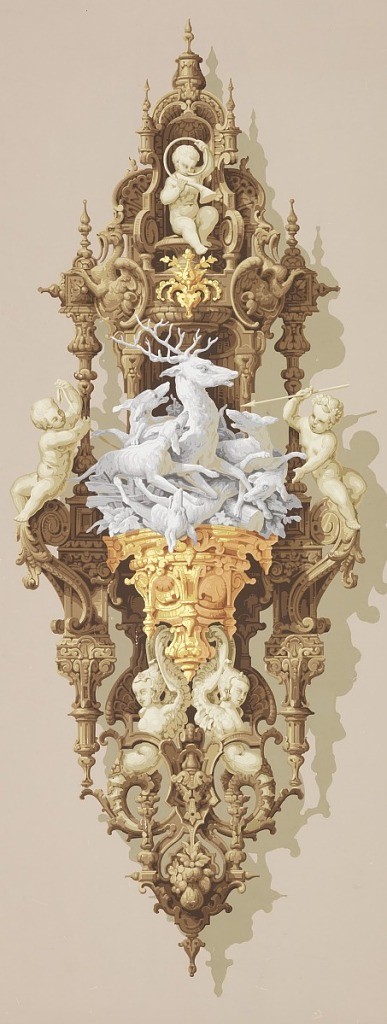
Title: Decor Chasse et Peche
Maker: Desfossé et Karth, French, 1863
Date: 1859–65
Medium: Block-printed paper
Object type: Decorative panel
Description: "a": Oval motif in the Neo-Renaissance style imitating brown wooden carved and turned openwork. At center, a console ornamented with gold supporting a grisaille group of hounds attacking a stag. Sepia putti, top and sides; "b": Similar motif with console supporting grisaille wolf caught in a trap.  At top an eagle attacks a swan-like bird. Same color scheme as "a".